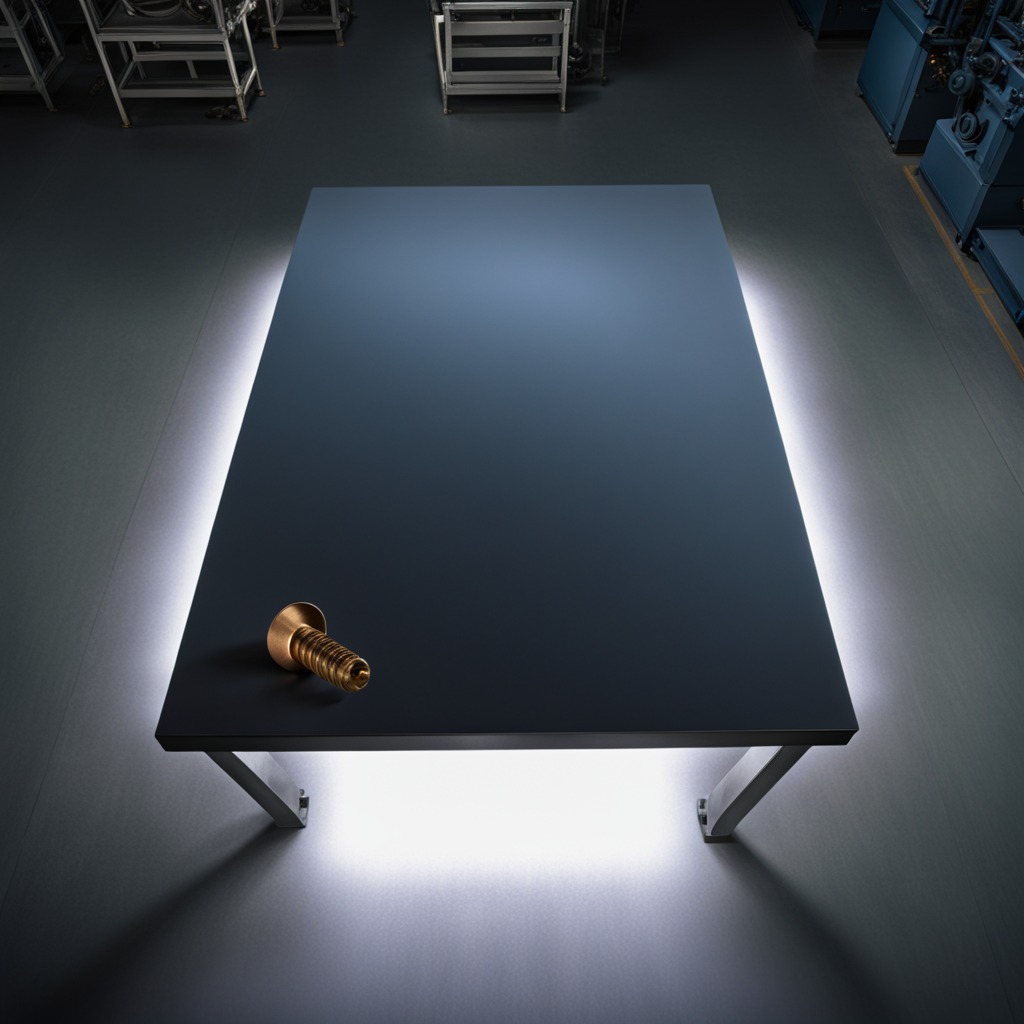
A metal screw is lying on the tabletop.